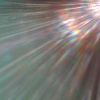
Label: sunburn